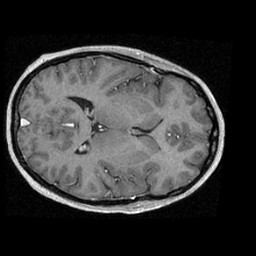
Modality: T1w
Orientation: axial
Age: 40
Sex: female